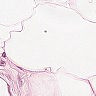
Metastatic tissue present: no